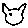
Label: cat